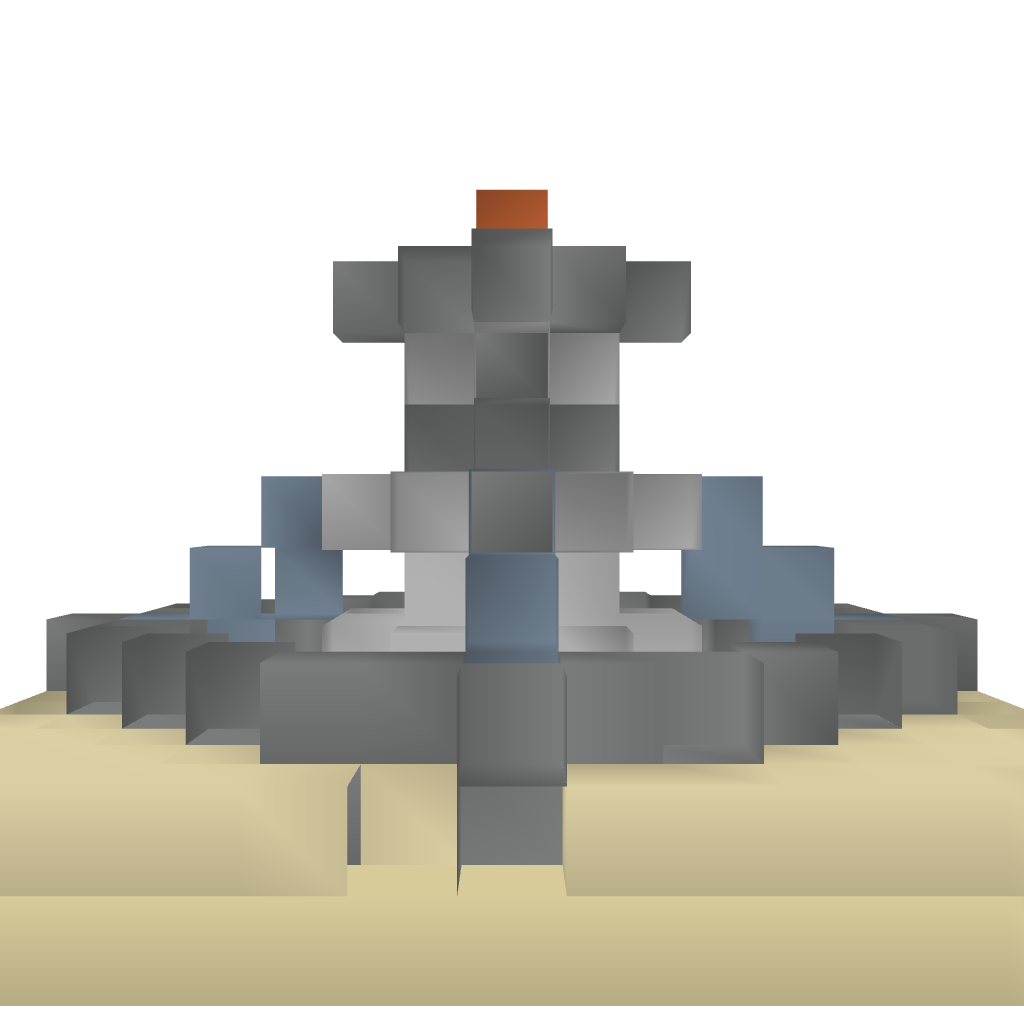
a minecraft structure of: Cactus Fountain